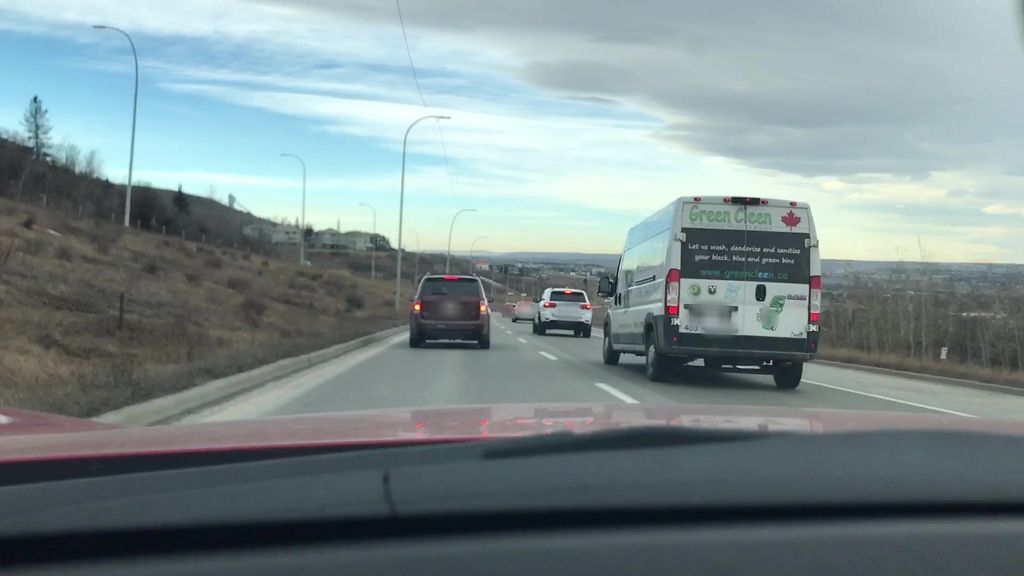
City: calgary